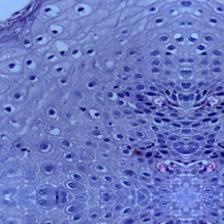
Diagnosis: OSCC